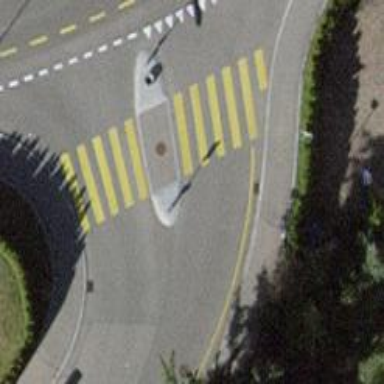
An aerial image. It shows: Uncontrolled zebra crossing with central island.